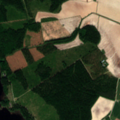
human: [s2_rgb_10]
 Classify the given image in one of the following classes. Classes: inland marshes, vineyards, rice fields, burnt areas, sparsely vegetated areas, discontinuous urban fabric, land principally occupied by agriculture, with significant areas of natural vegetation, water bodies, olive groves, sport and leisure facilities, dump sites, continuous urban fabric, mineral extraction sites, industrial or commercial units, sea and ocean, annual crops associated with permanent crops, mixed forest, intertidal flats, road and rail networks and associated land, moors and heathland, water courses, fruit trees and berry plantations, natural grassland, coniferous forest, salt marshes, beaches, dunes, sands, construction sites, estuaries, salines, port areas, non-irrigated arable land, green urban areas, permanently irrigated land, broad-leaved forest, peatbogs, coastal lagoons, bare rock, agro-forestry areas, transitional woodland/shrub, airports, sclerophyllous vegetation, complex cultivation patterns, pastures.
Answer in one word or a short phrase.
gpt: non-irrigated arable land, coniferous forest, mixed forest, transitional woodland/shrub, water bodies